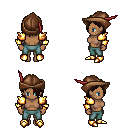
a pixel art fantasy rpg character, female body template, human, dark skin, gold arm armor, teal pants, brown bangs hairstyle, leather cap, gold boots, four views (front, back, left, right), 2x2 character sprite sheet, small pixel art, hard edges, no anti-aliasing